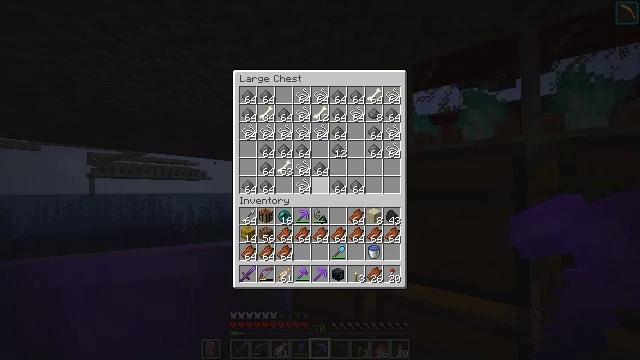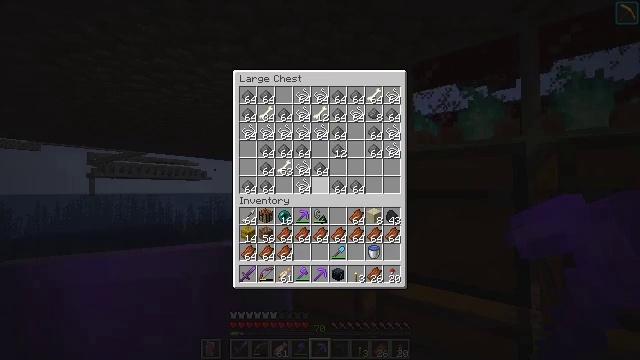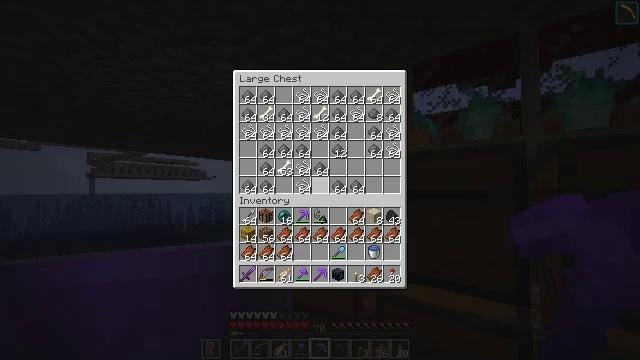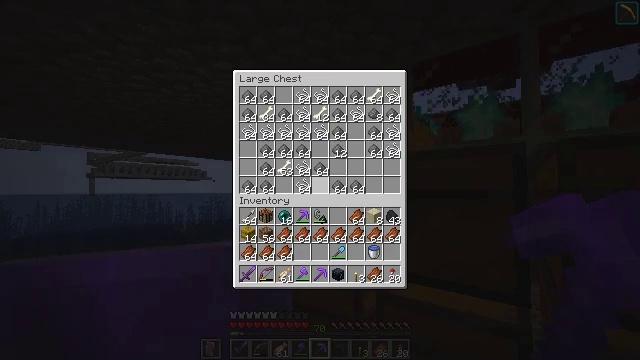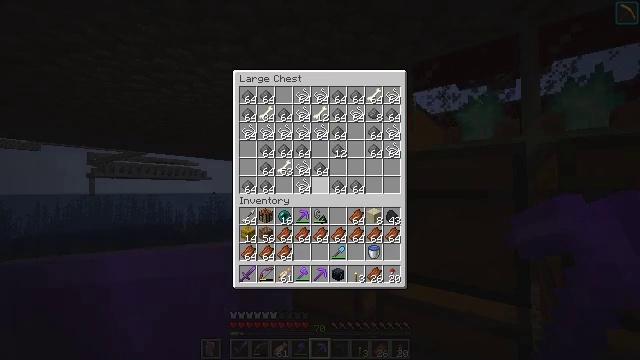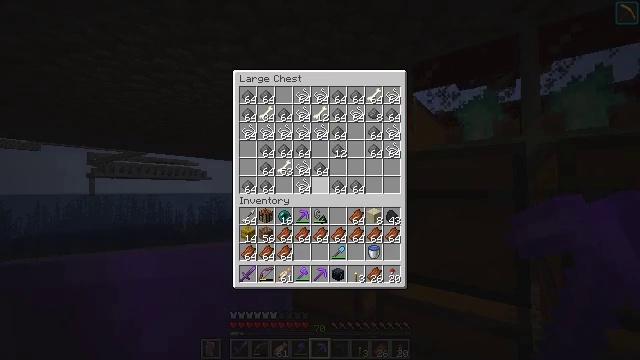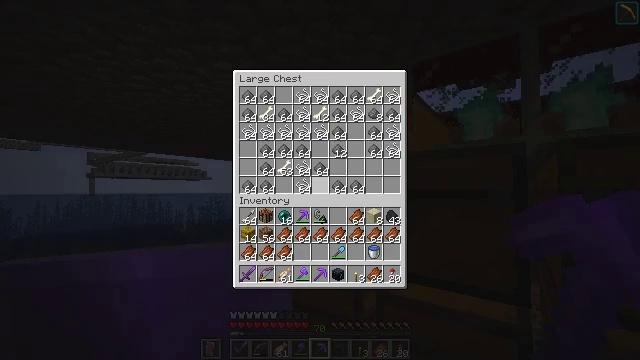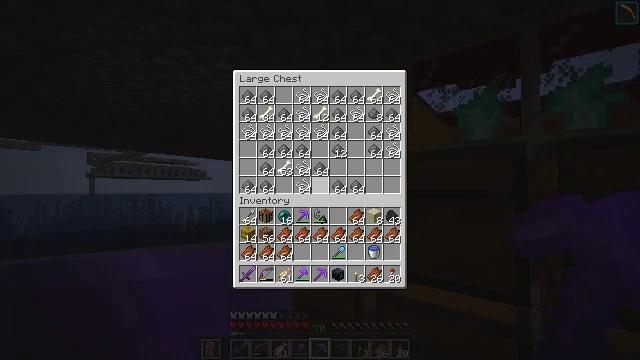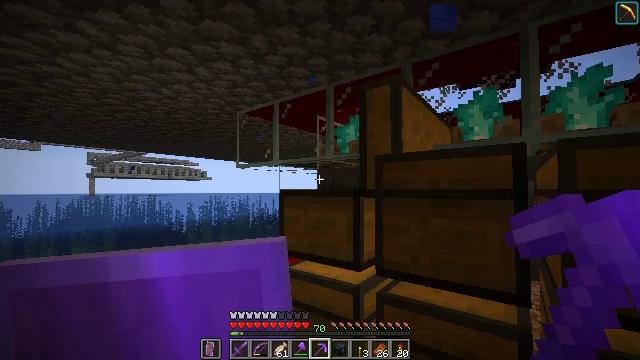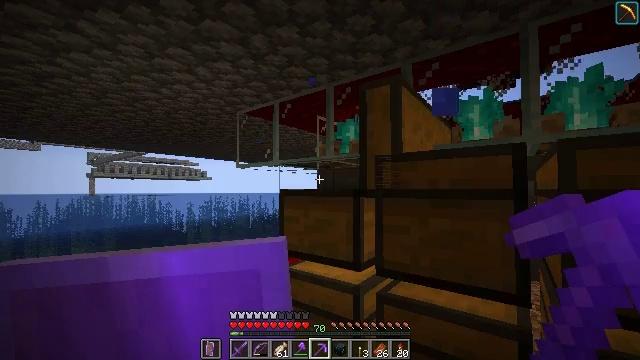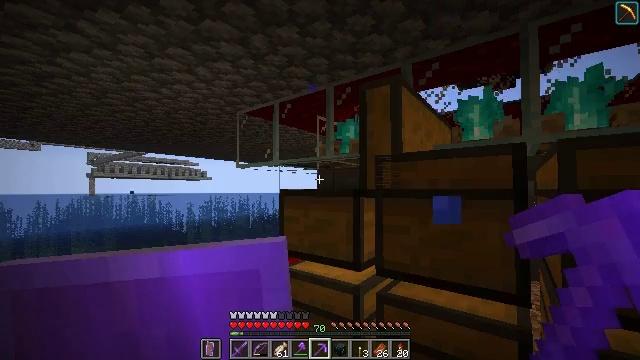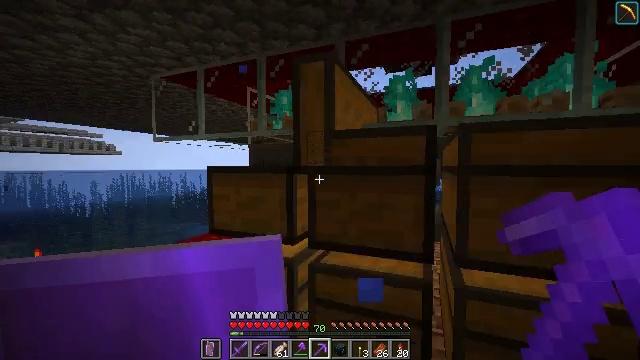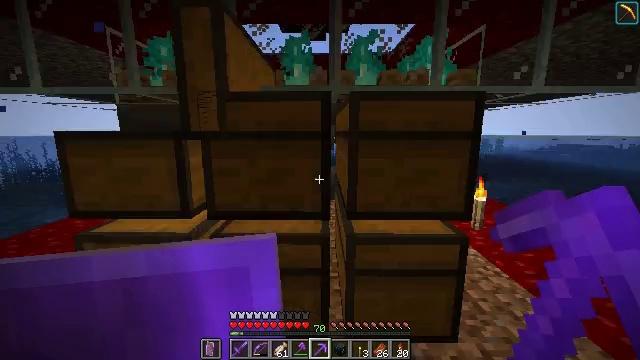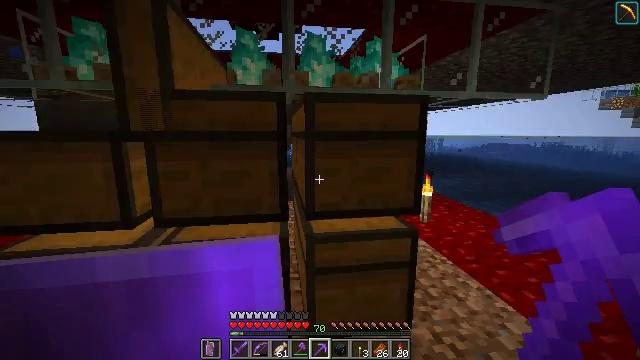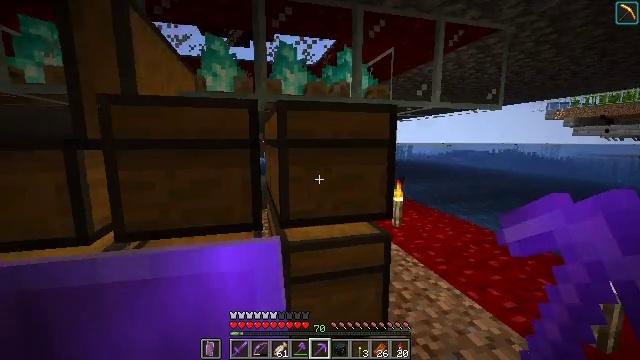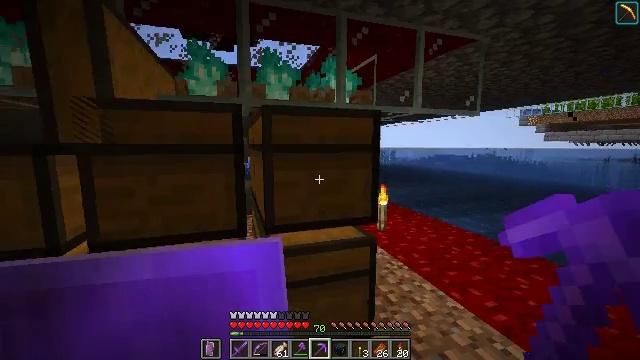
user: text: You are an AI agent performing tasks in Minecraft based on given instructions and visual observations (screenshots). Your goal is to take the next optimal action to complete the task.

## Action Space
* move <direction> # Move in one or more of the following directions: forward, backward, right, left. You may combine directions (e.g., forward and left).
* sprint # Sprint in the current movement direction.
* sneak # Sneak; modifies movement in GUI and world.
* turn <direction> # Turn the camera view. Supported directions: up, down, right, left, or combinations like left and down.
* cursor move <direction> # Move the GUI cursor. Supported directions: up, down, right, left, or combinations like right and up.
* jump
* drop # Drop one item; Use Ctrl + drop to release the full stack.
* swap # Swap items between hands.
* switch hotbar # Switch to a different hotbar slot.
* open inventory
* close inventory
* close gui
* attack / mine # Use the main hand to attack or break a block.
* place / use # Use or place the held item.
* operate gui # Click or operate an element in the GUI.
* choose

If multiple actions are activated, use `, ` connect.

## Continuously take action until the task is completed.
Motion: motion action
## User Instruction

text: craft item air
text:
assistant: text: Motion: no_op
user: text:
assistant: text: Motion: no_op
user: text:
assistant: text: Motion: no_op
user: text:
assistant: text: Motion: no_op
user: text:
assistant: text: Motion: no_op
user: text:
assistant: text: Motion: no_op
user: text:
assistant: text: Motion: no_op
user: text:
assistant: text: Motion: no_op
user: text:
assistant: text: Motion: close gui
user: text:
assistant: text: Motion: no_op
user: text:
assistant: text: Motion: turn right and down
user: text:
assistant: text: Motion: turn right and down
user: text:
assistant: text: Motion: turn right
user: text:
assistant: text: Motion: turn right and up
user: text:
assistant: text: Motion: turn right and up
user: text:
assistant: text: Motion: no_op
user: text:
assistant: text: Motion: no_op
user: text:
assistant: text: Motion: no_op
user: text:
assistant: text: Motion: no_op
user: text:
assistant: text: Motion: use / place
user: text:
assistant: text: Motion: turn left, use / place
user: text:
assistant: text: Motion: use / place
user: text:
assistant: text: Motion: use / place
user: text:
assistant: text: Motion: no_op
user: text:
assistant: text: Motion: open gui
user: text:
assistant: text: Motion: no_op
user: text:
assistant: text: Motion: no_op
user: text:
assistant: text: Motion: no_op
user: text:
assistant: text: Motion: no_op
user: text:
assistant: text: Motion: no_op